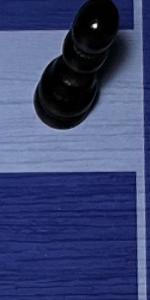
Label: Empty